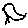
Label: bird